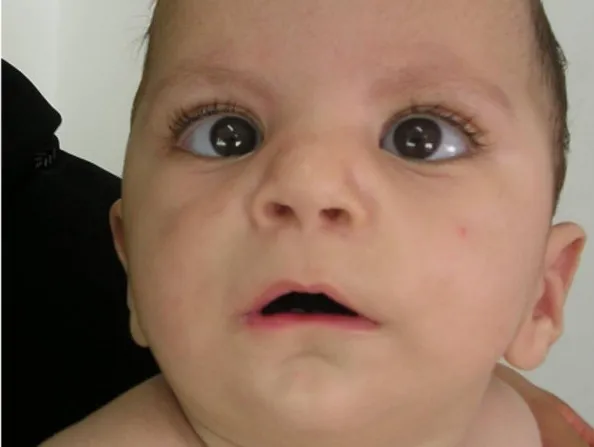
Proband phenotype.
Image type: medical_photograph (oral_photograph)